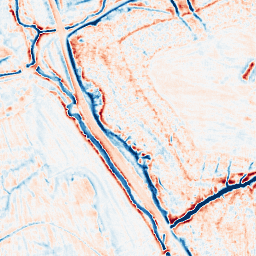
Category: multiscale
Decomposition family: dog_multiscale
Decomposition parameters: sigma_ratio: 1.4
n_scales: 5
base_sigma: 0.5
Upsampling method: fft_zeropad
Upsampling parameters: scale: 8
Upsampling scale: 8